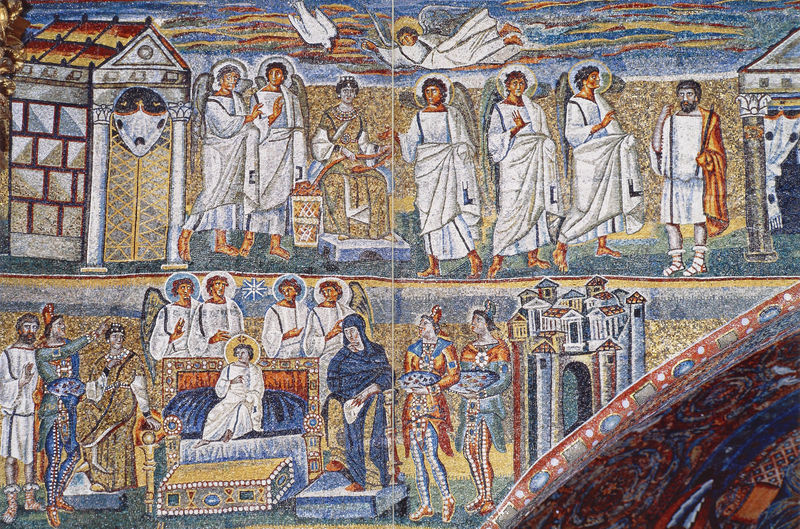
Titel: Mosaik in Apsis und Triumphbogen von Santa Maria Maggiore
Künstler: Jacopo Torriti
Standort: Rom, S. Maria Maggiore (EU - I - Latium)
Schlagwörter: blau, flügel, himmel, weiß, wolken, gelb, stadt, bunt, rot, taube, häuser, kirche, gold, sitzend, engel, buch, mosaik, heiligenschein, christus, jesus, huldigung, tempel, heilige, fresko, maria, apostel, evangelium, heerscharen, himmlische